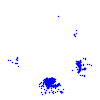
Particle: electron